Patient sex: M
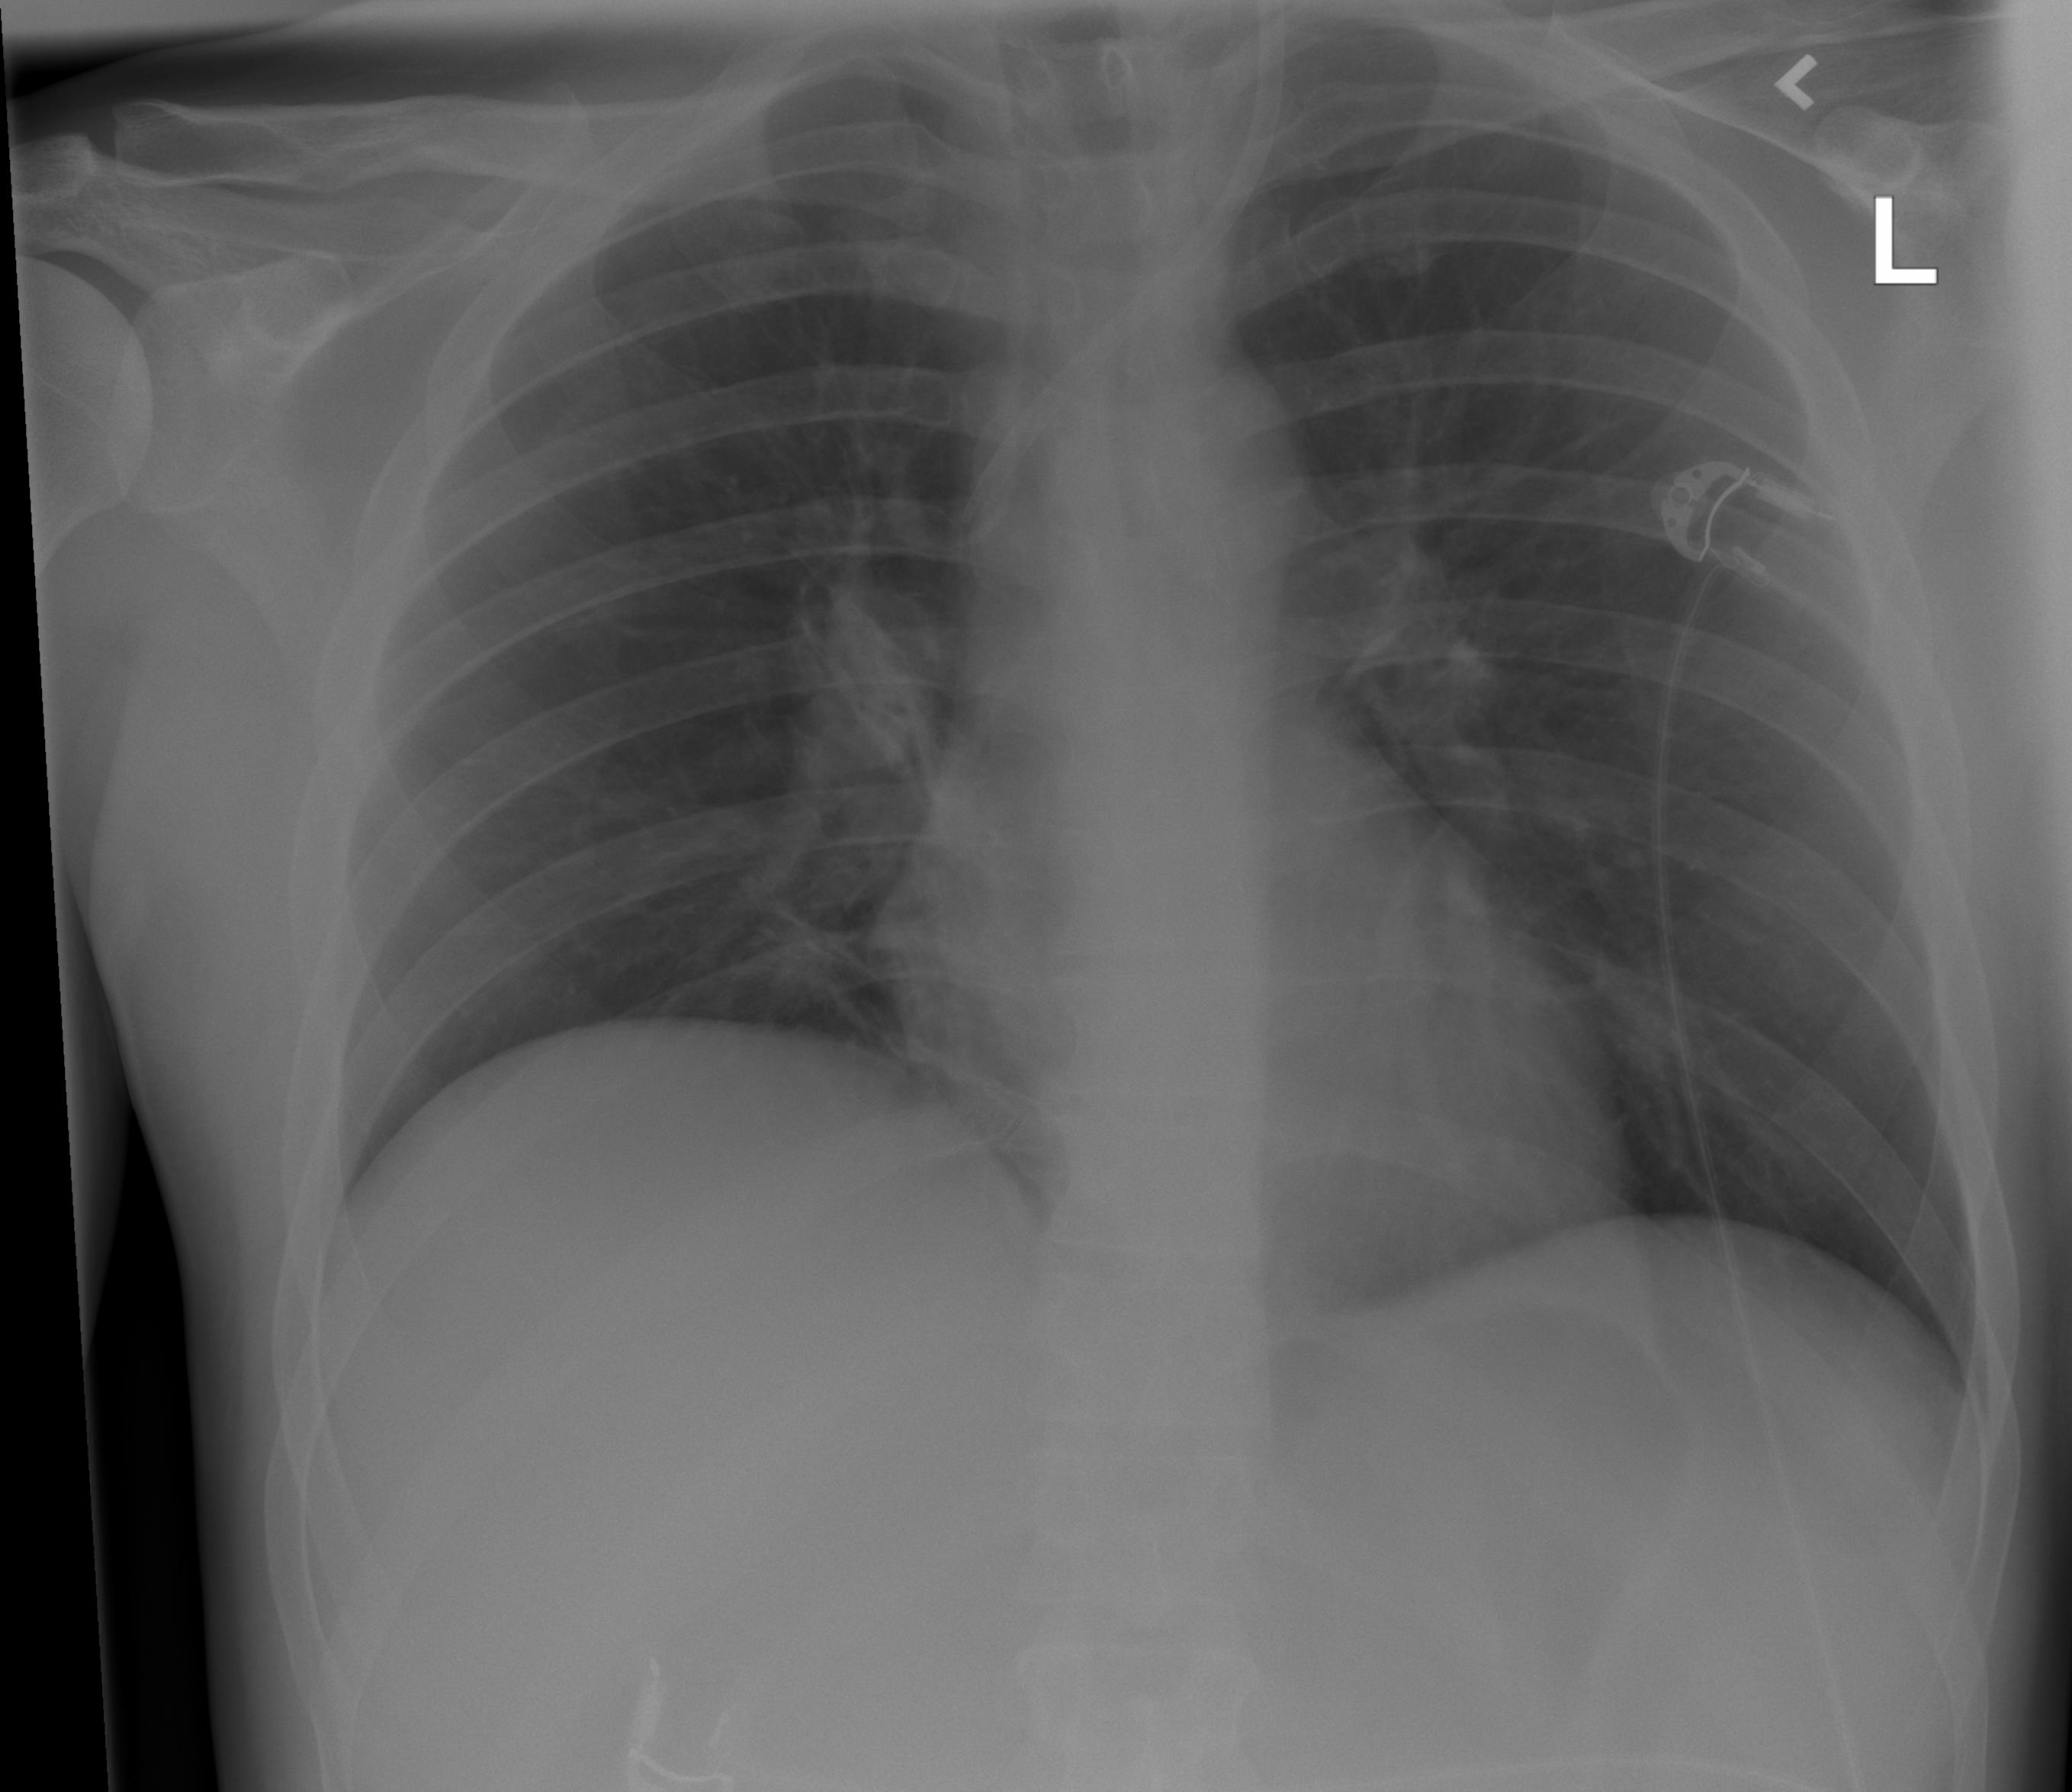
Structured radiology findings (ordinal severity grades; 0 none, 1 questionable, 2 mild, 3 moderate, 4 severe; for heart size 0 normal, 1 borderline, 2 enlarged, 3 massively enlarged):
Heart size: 0
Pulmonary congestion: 0
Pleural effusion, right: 0
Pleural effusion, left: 0
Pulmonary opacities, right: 0
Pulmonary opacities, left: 0
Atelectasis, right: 2
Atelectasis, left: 0